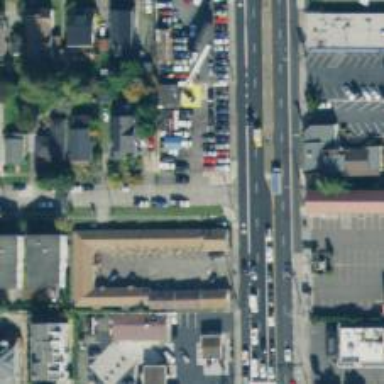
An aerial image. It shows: Residential road with asphalt surface and separate sidewalk.